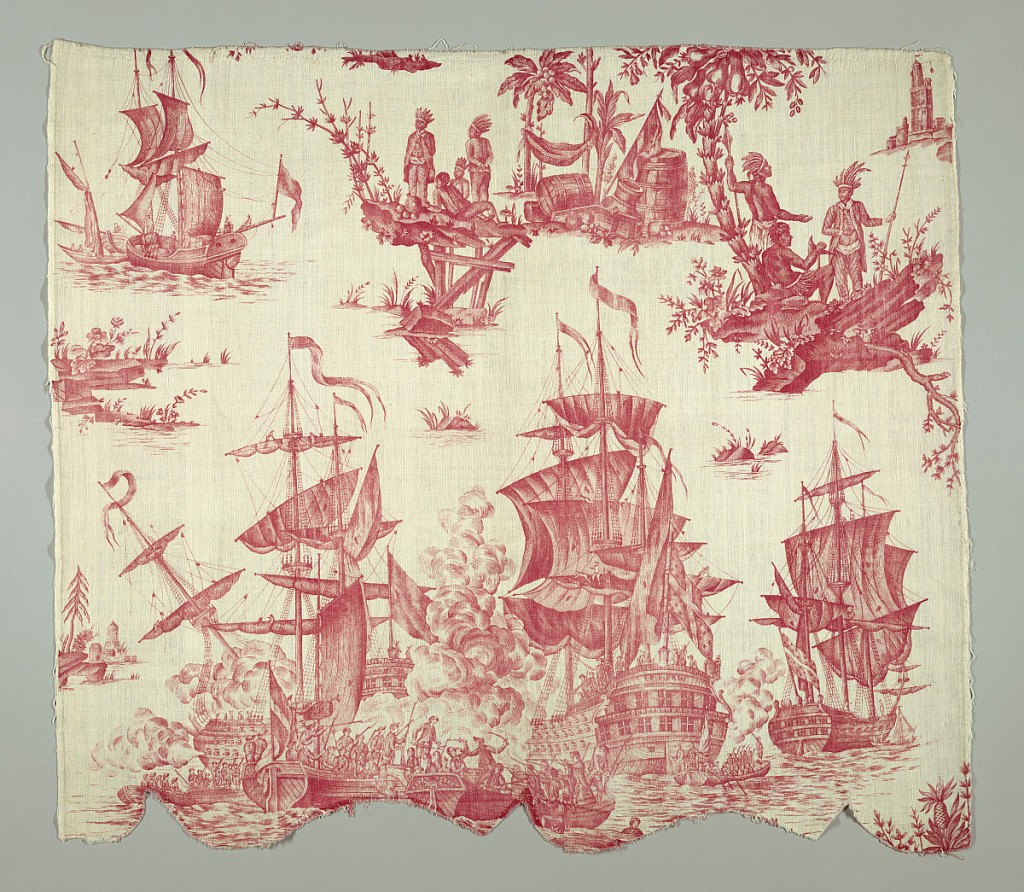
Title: Le Combat de Tourmalet les Vaisseaux
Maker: Petitpierre et Cie, Nantes, France, 1770–1848
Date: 1783
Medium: cotton Technique: printed by engraved copper plate on plain weave
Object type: Textile
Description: Piece of cotton, scalloped at bottom, Plate-printed in red. Incomplete repeat of "LE COMBAT DE TOURMALET LES VAISSEAUX DE HEROS ET LE SUPERBE, 3 SEPT 1782." Below the two groups of vessels show, above two groups of savages in feathered head dresses, under palm tree.